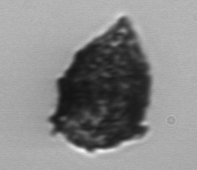
Label: Tintinnopsis